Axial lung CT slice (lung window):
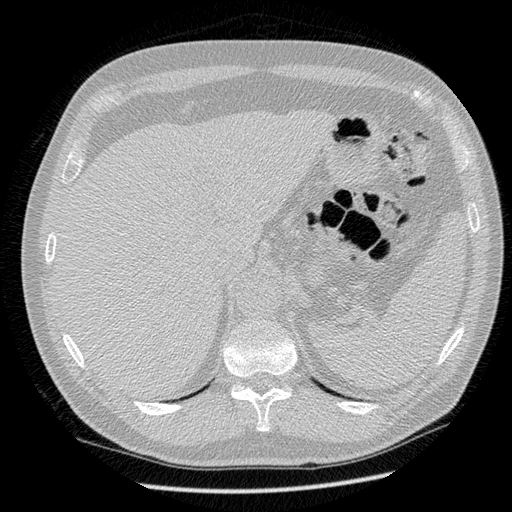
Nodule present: no